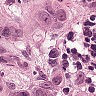
Metastatic tissue present: yes